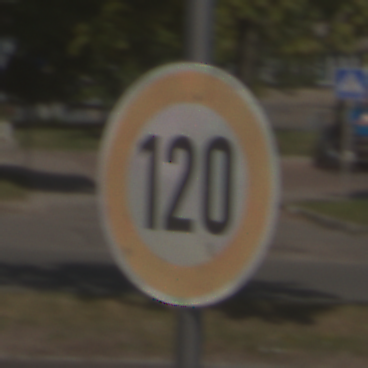
Verkehrszeichen: Geschwindigkeit120
Umgebung: Outdoor, Urban
Tageszeit: Midday
Wetter: Clear
Licht: Natural
Jahreszeit: NotSpecified
Kontrast: HighContrast